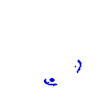
Particle: kaon